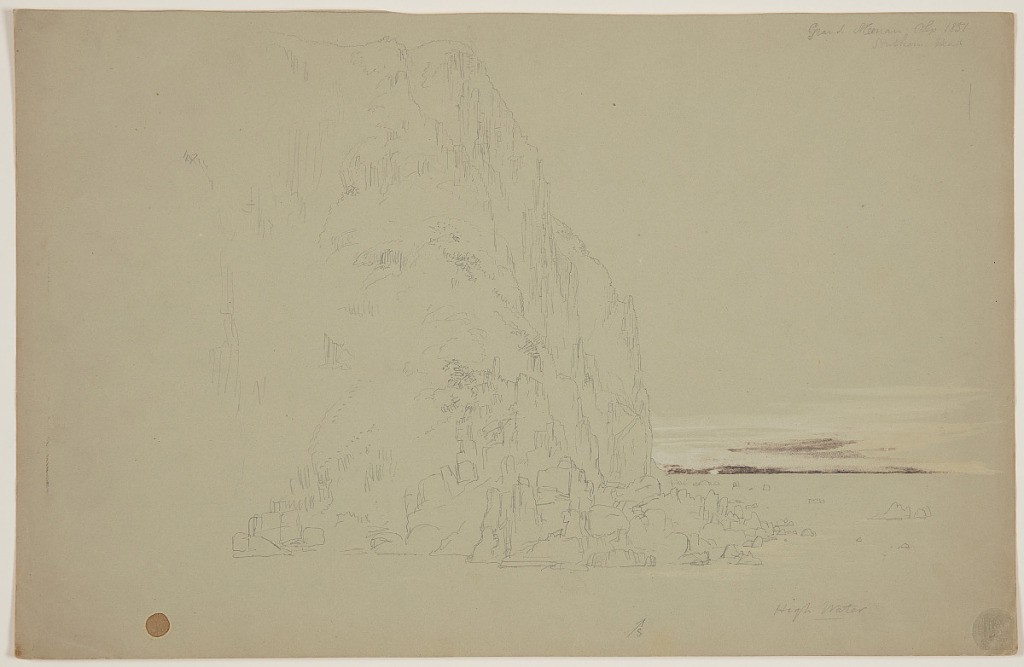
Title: High Water at Southern Head, Grand Manan Island, Canada
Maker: Frederic Edwin Church, American, 1826–1900
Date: September 1851
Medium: Graphite, brush and white gouache and oxidized white gouache on gray-green wove paper
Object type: Drawing
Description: Landscape sketch showing a view of sheer, rocky cliffs along the coast of Grand Manan Island, Canada, at Southwest Head. Visible in the lower portion, high tide has risen the ocean's water significantly, nearly submerging all of the rocks around the base of the cliff. Dominating the composition at center, a precipitous cliff is made up of geometic pillars of stone known as basalt, lending a distinct sense of verticality and upward motion to the scene. The cliff has a somewhat sharp top at upper center, before flattening out and fading out of view at upper left.